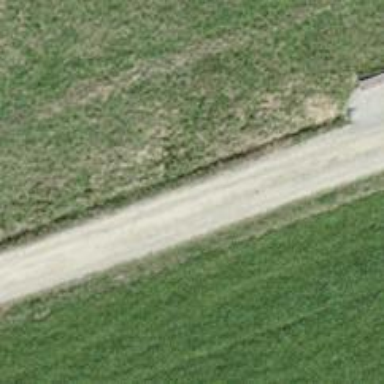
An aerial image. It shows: Compacted grade3 track.